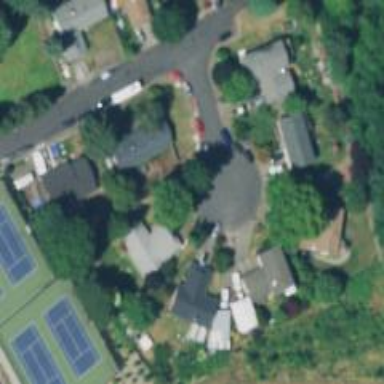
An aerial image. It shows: This residential area consists of single-family homes.